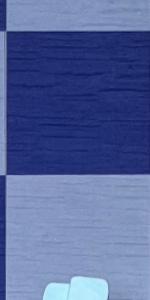
Label: Empty